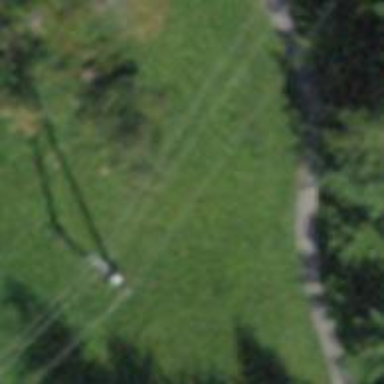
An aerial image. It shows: Power pole.